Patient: sex M, age 31
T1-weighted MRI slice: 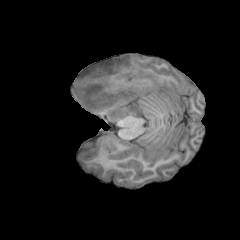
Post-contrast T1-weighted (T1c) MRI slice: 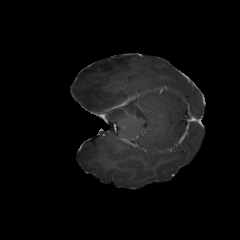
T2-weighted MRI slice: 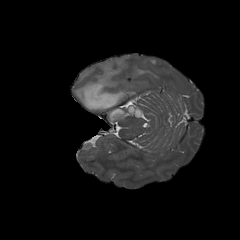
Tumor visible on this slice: yes
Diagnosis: Astrocytoma, IDH-mutant
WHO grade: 3